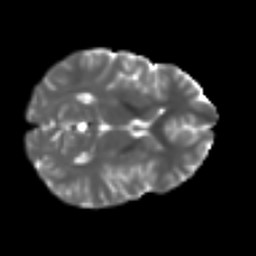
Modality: T2w
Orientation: axial
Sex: female
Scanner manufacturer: ge
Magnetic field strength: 3 T
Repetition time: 7 s
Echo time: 0.08 s